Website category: auto
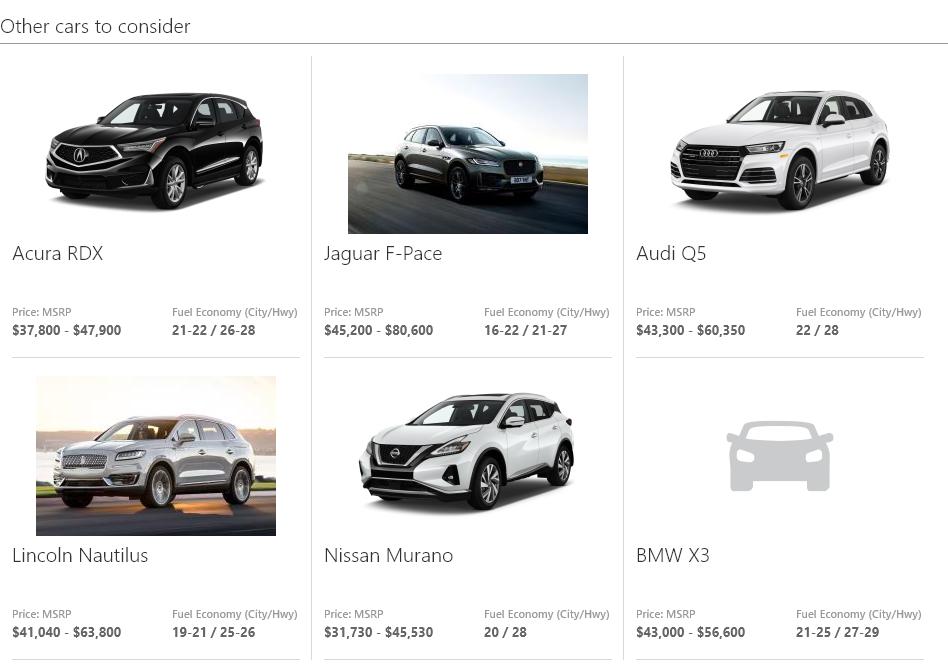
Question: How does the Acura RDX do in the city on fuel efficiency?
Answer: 21-22

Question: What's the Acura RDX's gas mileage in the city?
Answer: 21-22

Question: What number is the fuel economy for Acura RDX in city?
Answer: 21-22

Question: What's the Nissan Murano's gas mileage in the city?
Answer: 20

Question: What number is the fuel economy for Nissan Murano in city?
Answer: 20

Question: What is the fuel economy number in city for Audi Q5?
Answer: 22

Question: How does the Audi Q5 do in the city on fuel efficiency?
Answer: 22

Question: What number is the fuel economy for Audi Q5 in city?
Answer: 22

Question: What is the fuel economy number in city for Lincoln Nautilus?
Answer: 19-21

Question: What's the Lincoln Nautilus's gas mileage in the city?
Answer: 19-21

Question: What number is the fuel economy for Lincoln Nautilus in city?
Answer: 19-21

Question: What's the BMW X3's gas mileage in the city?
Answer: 21-25

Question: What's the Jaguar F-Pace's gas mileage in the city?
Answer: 16-22

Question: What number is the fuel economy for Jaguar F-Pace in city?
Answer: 16-22

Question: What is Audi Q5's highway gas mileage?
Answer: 28

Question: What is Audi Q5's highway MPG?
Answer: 28

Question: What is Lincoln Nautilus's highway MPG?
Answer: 25-26

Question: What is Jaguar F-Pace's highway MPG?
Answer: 21-27

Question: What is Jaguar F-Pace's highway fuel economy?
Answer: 21-27

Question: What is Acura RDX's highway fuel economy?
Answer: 26-28

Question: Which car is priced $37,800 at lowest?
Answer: Acura RDX

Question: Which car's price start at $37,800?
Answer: Acura RDX

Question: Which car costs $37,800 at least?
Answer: Acura RDX

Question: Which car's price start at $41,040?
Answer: Lincoln Nautilus

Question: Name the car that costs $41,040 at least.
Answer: Lincoln Nautilus

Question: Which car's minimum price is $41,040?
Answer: Lincoln Nautilus

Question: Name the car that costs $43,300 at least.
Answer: Audi Q5

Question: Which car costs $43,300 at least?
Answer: Audi Q5

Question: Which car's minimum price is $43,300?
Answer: Audi Q5

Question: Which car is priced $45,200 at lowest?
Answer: Jaguar F-Pace

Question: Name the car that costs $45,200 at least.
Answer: Jaguar F-Pace

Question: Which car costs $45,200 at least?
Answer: Jaguar F-Pace

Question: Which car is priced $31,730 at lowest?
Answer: Nissan Murano

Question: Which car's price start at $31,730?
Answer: Nissan Murano

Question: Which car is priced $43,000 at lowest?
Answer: BMW X3

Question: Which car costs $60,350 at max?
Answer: Audi Q5

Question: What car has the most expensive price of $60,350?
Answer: Audi Q5

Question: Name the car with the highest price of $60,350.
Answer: Audi Q5

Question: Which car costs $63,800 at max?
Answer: Lincoln Nautilus

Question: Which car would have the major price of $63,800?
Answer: Lincoln Nautilus

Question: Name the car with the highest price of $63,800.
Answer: Lincoln Nautilus

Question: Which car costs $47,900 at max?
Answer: Acura RDX

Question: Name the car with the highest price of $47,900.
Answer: Acura RDX

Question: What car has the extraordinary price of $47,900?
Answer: Acura RDX

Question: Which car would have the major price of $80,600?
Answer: Jaguar F-Pace

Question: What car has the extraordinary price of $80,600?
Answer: Jaguar F-Pace

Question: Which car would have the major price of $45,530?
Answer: Nissan Murano

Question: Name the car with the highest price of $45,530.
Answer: Nissan Murano

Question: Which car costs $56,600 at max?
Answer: BMW X3

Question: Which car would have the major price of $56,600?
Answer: BMW X3

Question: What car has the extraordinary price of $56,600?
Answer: BMW X3

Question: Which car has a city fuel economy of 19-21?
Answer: Lincoln Nautilus

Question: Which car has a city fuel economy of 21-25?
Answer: BMW X3

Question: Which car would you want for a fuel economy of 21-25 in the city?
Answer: BMW X3

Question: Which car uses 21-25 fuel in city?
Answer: BMW X3

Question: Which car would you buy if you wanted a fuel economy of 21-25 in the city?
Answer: BMW X3

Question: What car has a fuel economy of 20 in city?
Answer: Nissan Murano

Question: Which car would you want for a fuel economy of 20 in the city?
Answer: Nissan Murano

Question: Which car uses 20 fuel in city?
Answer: Nissan Murano

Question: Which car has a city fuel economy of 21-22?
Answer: Acura RDX

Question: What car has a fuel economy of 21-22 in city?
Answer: Acura RDX

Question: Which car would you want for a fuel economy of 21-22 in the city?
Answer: Acura RDX

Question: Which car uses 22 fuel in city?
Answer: Audi Q5

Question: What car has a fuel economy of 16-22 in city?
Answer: Jaguar F-Pace